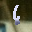
Label: 4